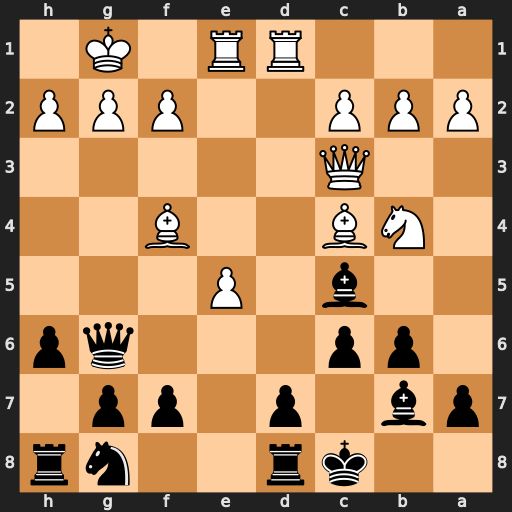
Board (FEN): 2kr2nr/pb1p1pp1/1pp3qp/2b1P3/1NB2B2/2Q5/PPP2PPP/3RR1K1
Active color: b
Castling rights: -
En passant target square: -
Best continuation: Bxb4 e6 Nf6 exd7+ Nxd7